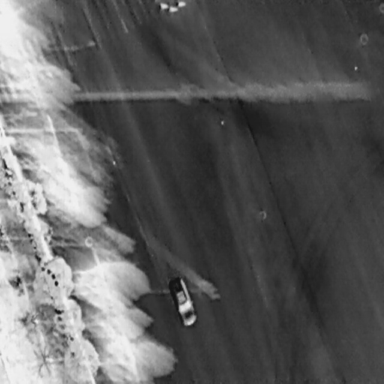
There is a Car in the infrared image.